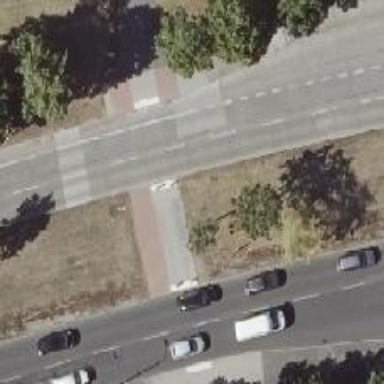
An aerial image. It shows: Uncontrolled road crossing with pedestrian island.